Question: There is something wrong with the max() function in Octave.
'''
x=-3:0.1:3;
y1 = sin(x);
y2 = cos(x);
plot(x,y1,x,y2,x,max(y1,y2))
'''
Just look at the images:

What am I doing wrong?
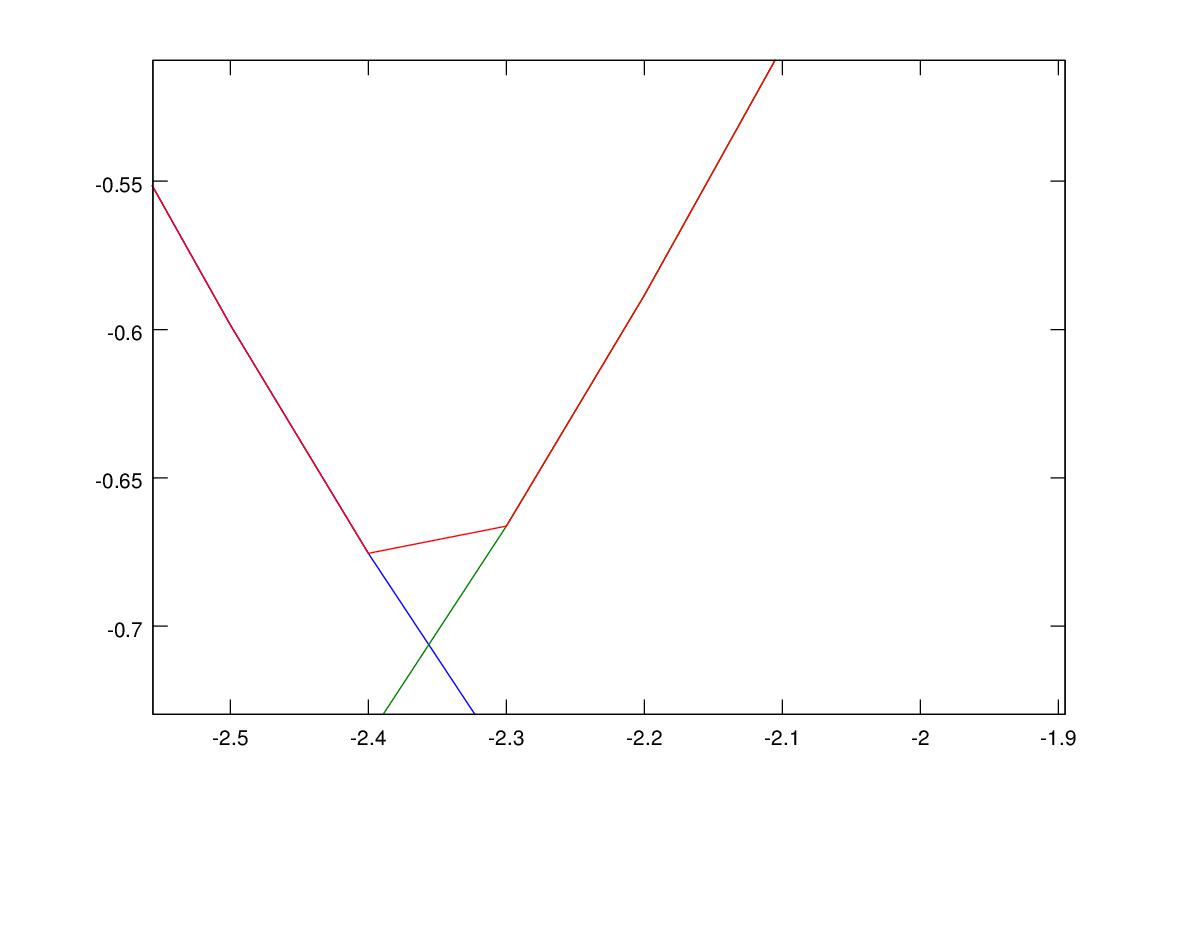
Answer: There's nothing wrong with the max function. The x resolution on the graph is set to 0.1, and so it samples at -2.3 and -2.4, and draws a line in-between. It does the same thing on sin/cos curves, but since there're not sharp corners, you can't tell. If you need a better graph, increase the resolution:
'''
x=-3:0.01:3;
'''